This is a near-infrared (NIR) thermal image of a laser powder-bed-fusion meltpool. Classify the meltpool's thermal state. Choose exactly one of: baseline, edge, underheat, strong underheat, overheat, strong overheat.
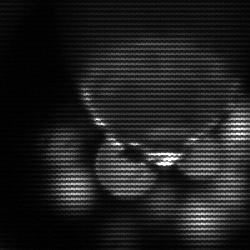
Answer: edge